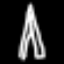
Label: The Eiffel Tower